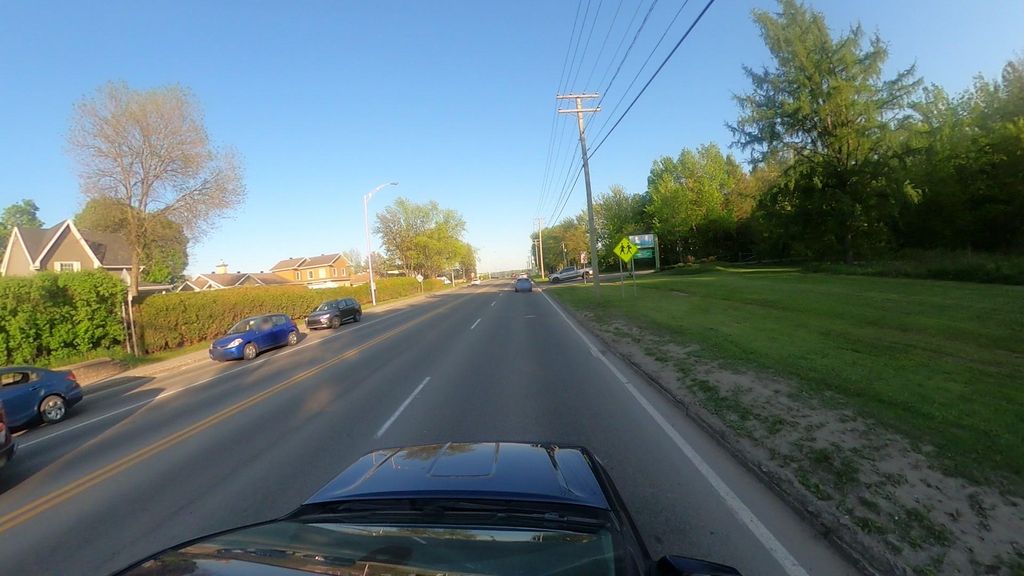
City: quebec_city